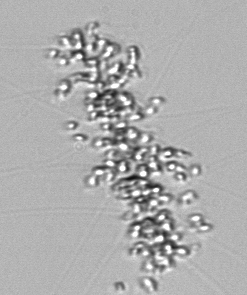
Label: Chaetoceros_didymus_TAG_external_flagellate